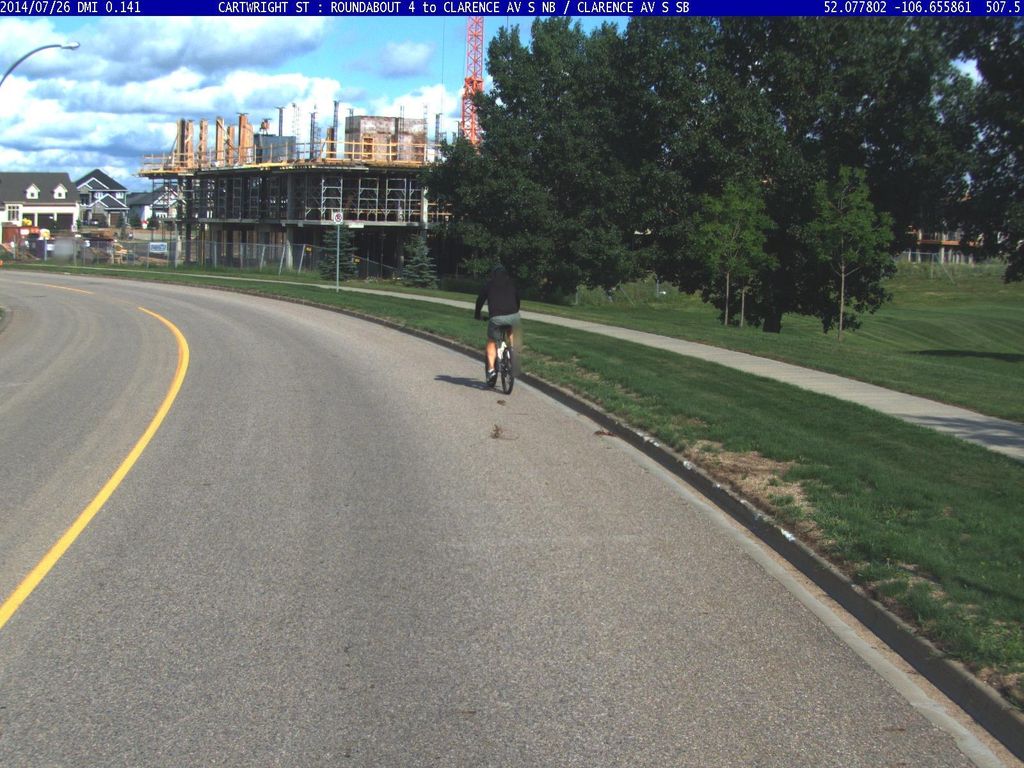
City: saskatoon